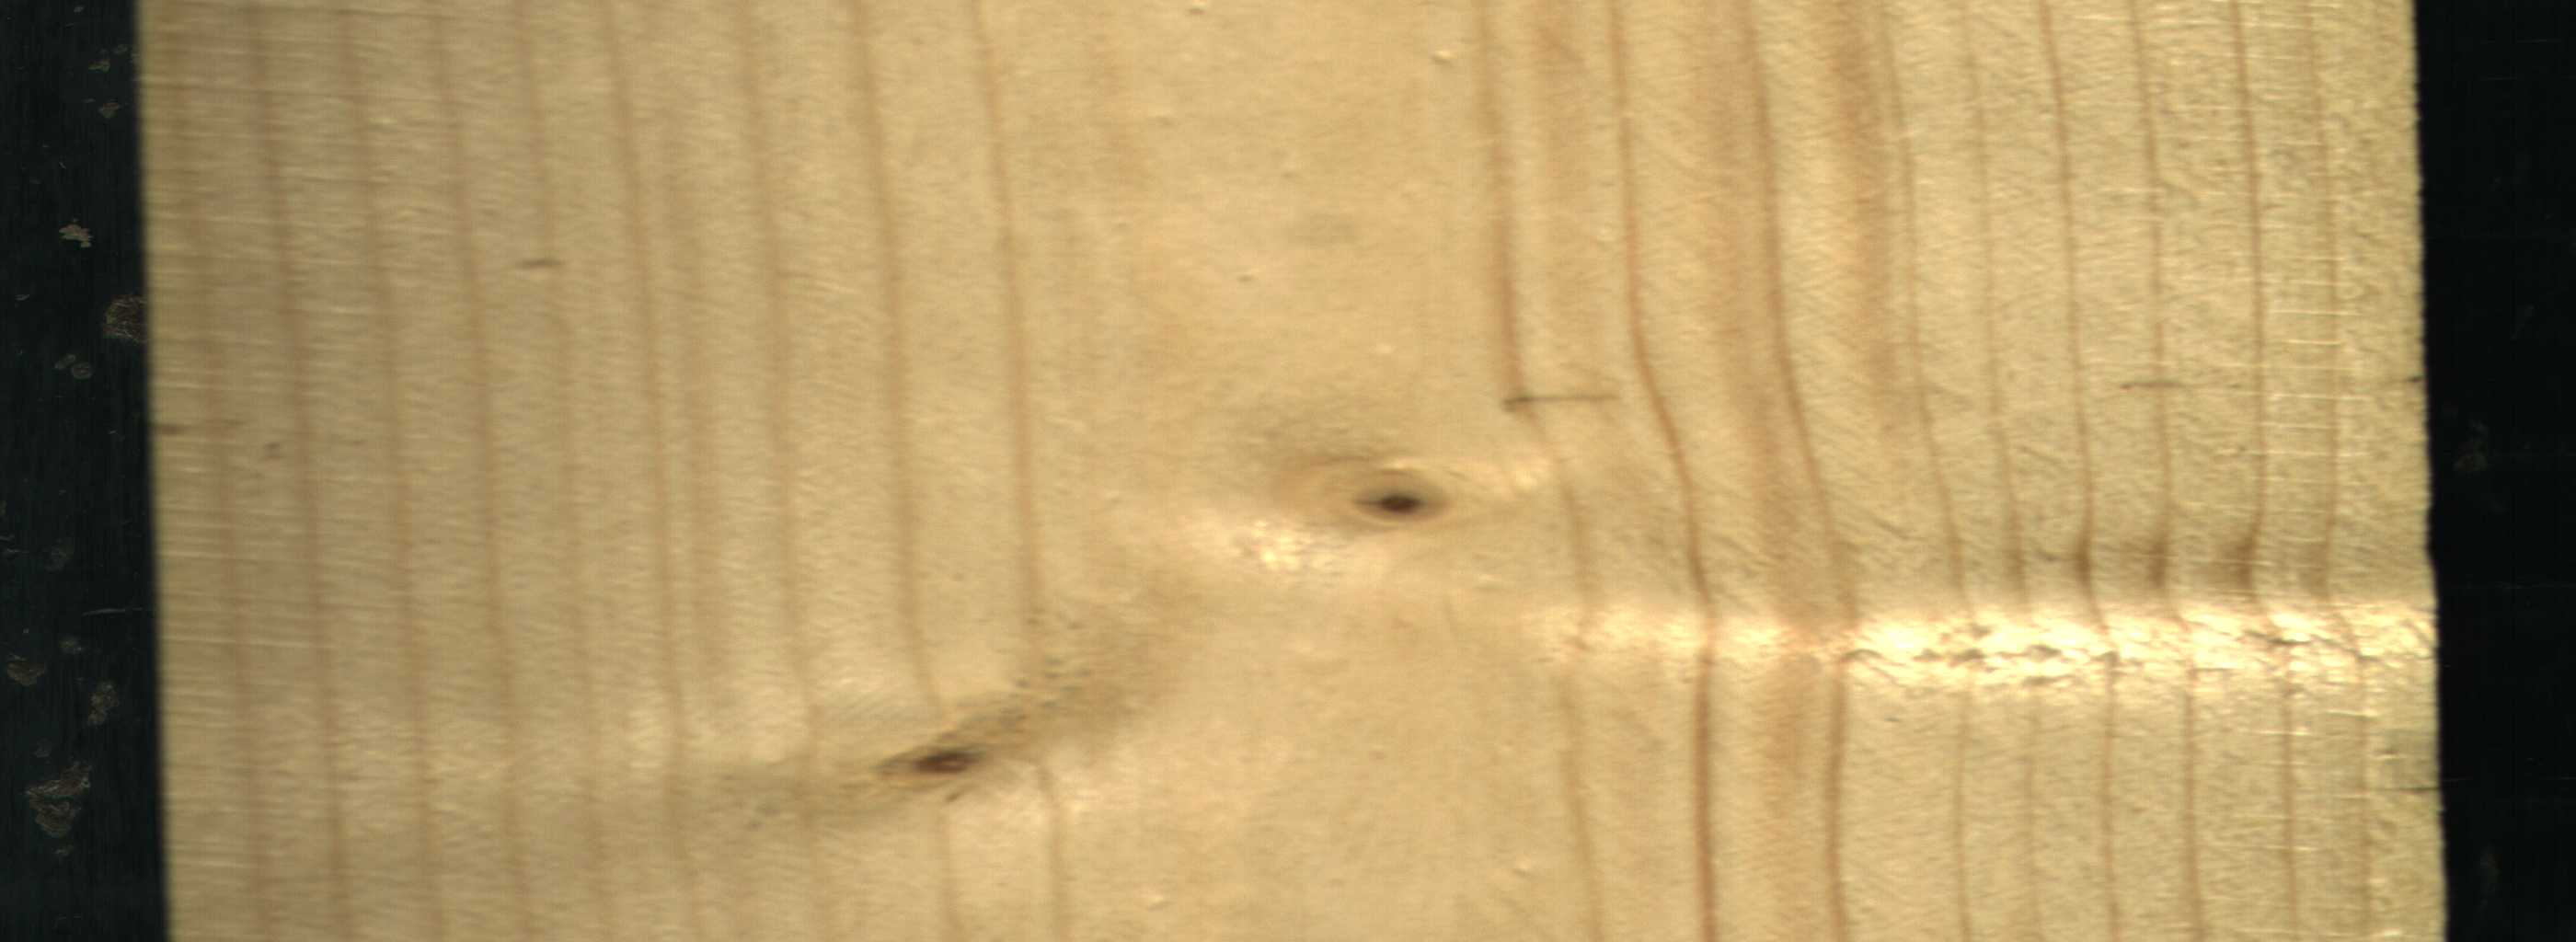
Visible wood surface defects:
Live_Knot
Live_Knot